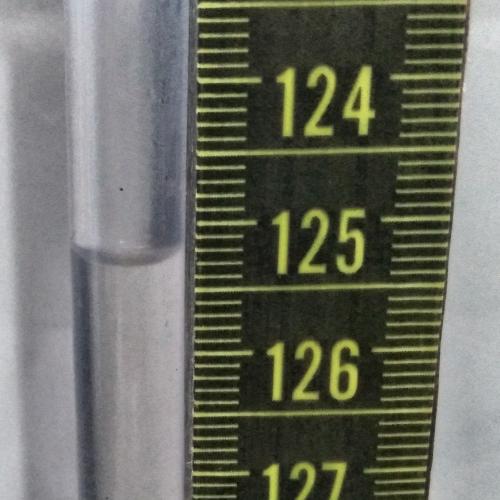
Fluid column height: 125.3 cm